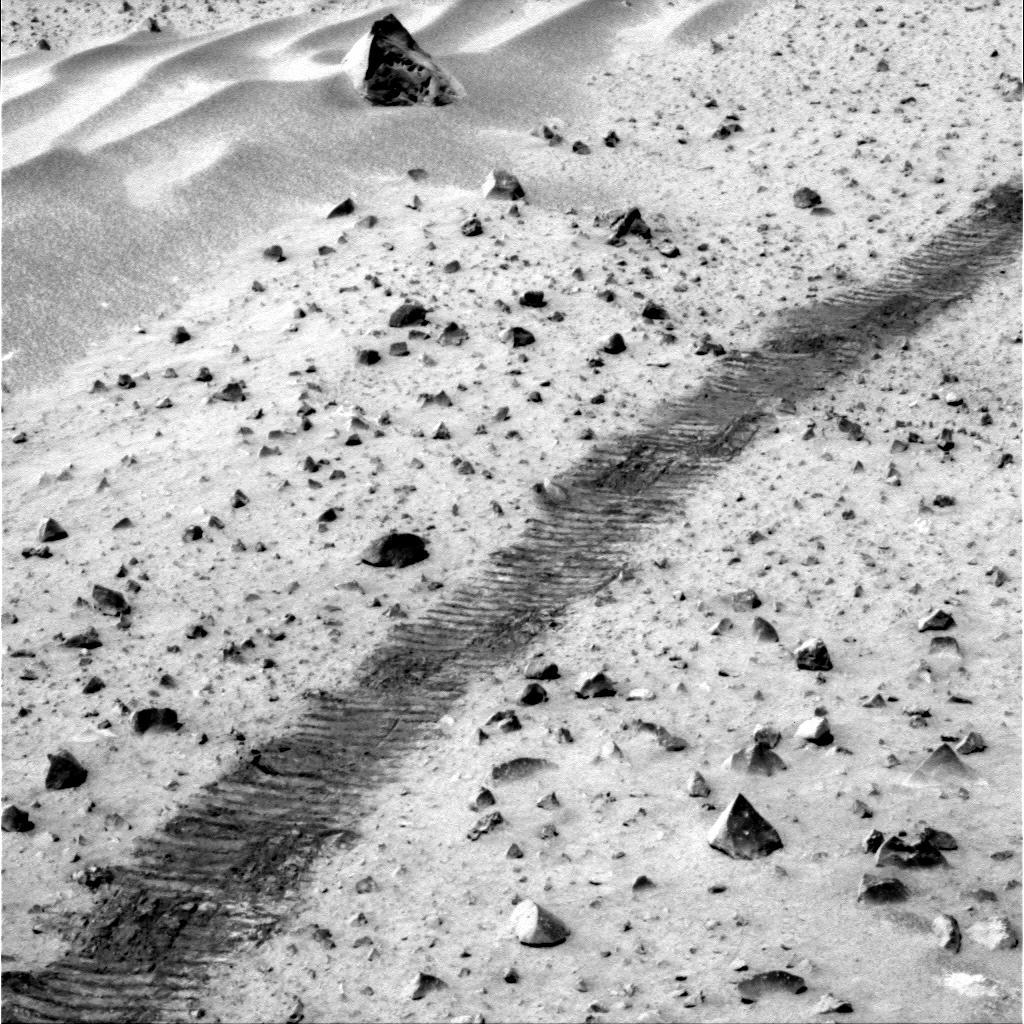
Terrain classes present: Gravel / Sand / Soil, Rock, Shadow, Track